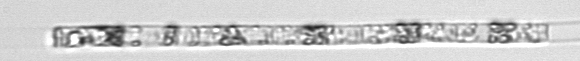
Label: Leptocylindrus